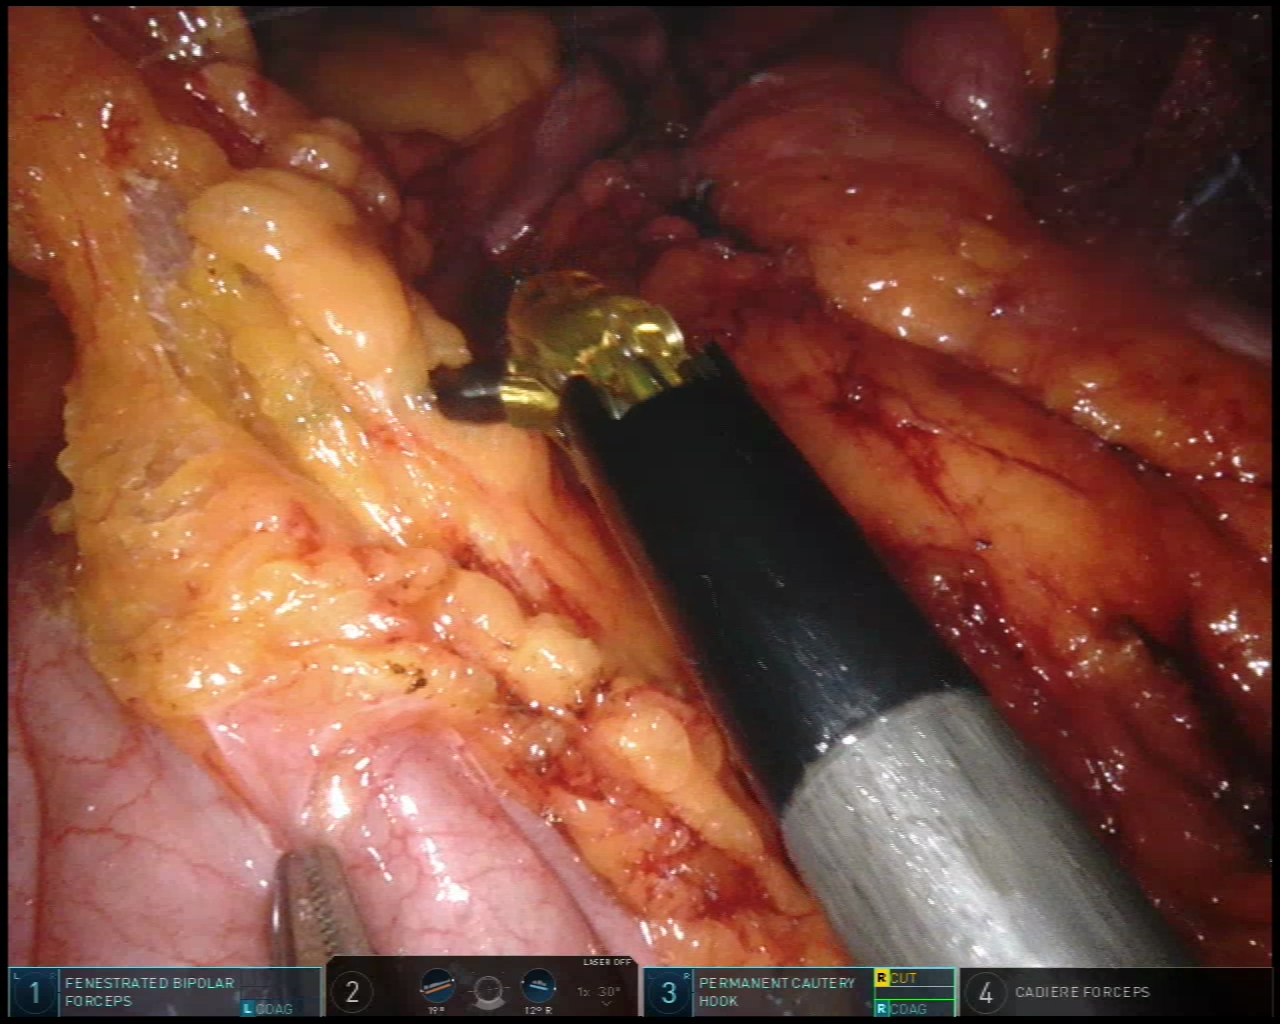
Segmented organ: colon
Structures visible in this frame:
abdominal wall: no
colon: yes
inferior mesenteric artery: no
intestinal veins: no
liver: no
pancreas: no
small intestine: yes
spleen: no
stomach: no
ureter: no
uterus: no
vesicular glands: no